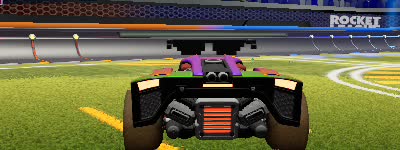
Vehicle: breakout